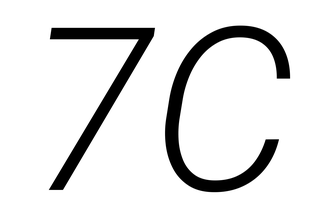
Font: Roboto-Italic_Light_Italic